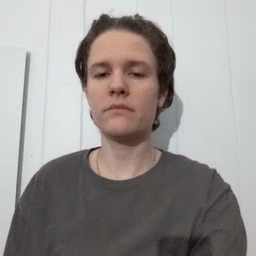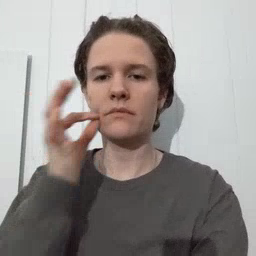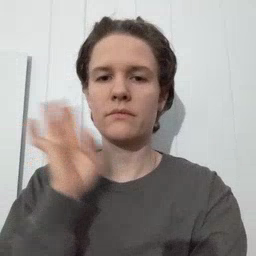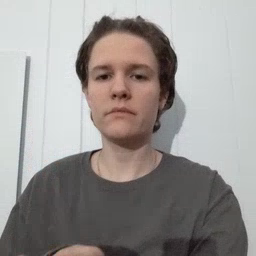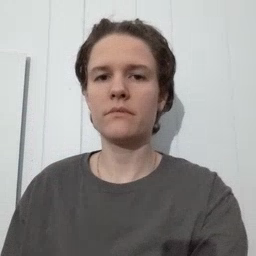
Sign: bee